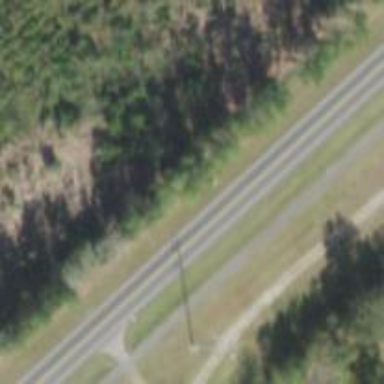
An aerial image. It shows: Power pole.